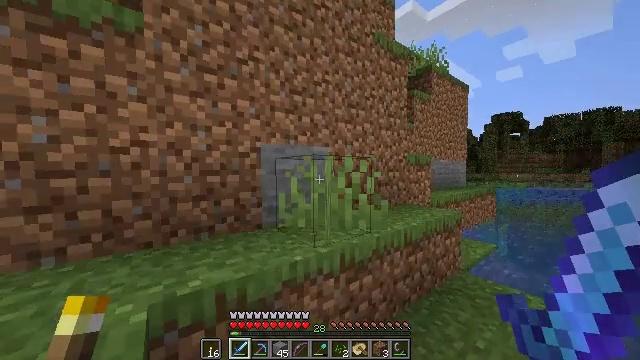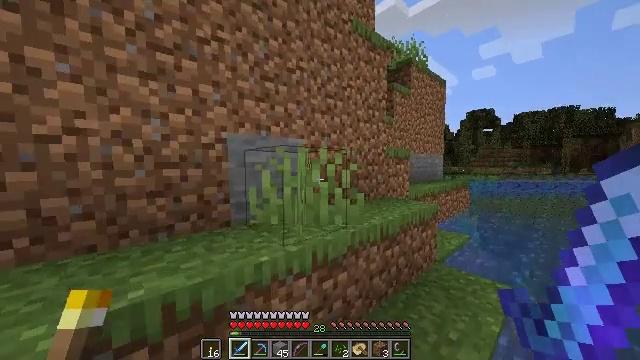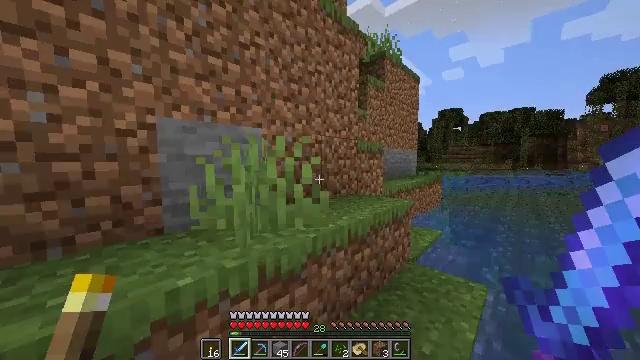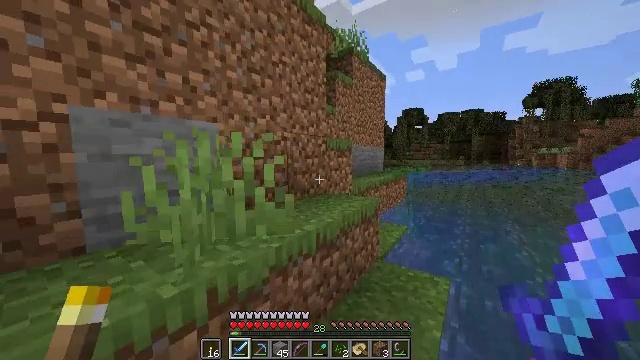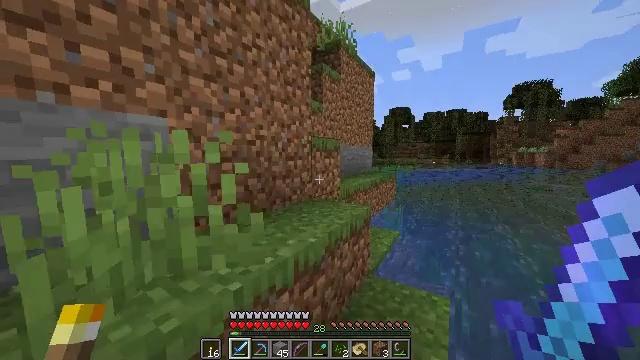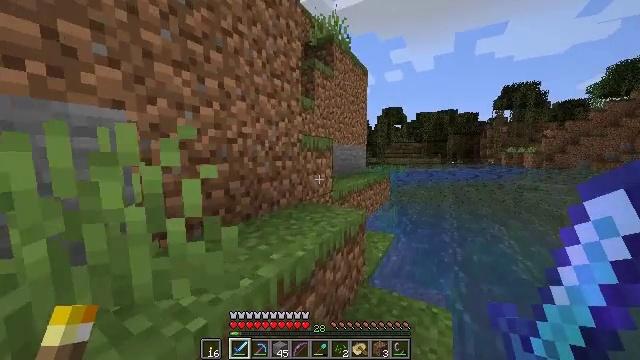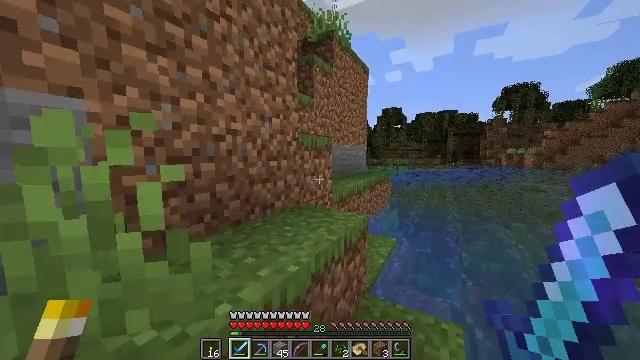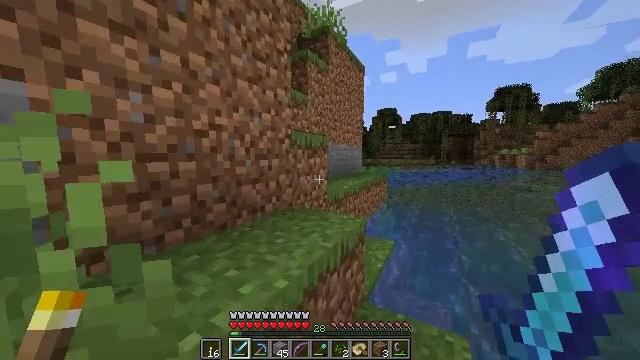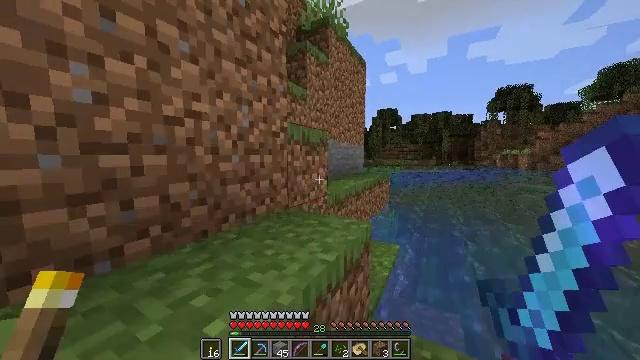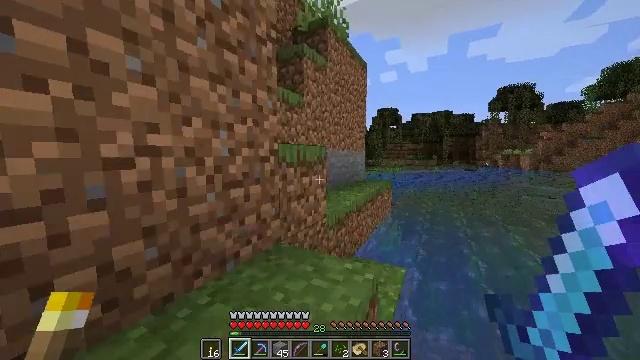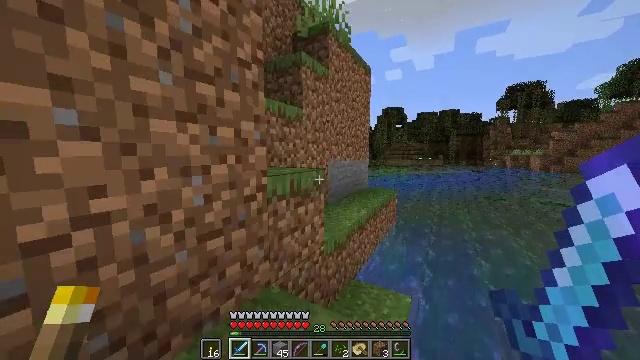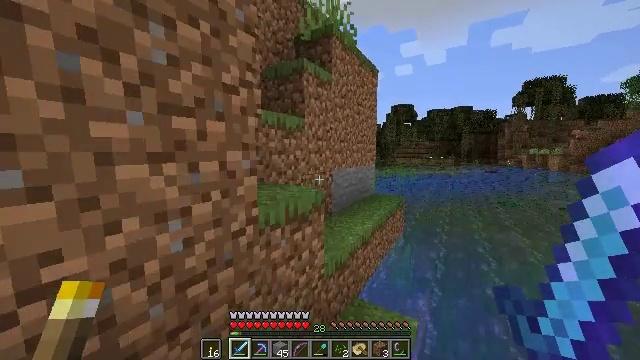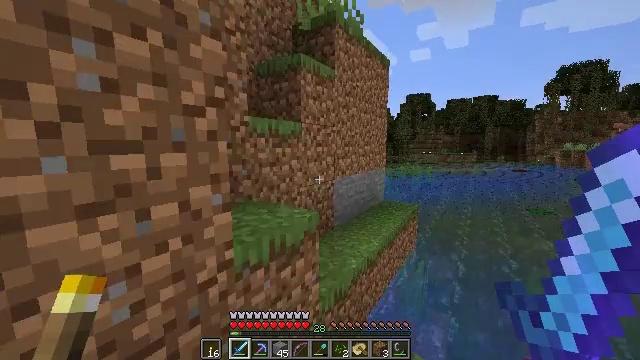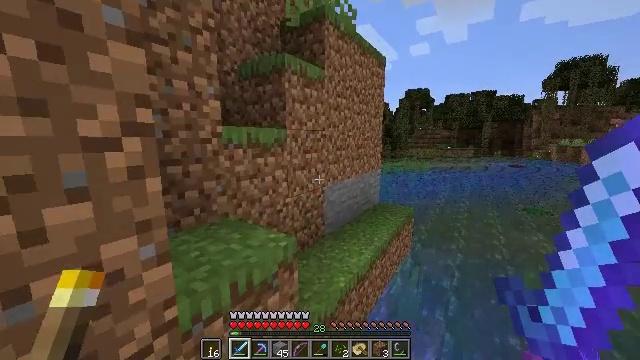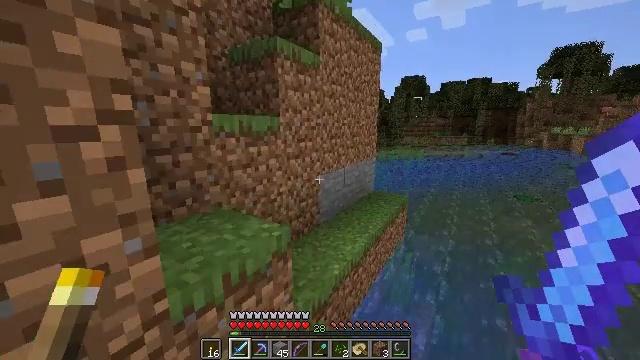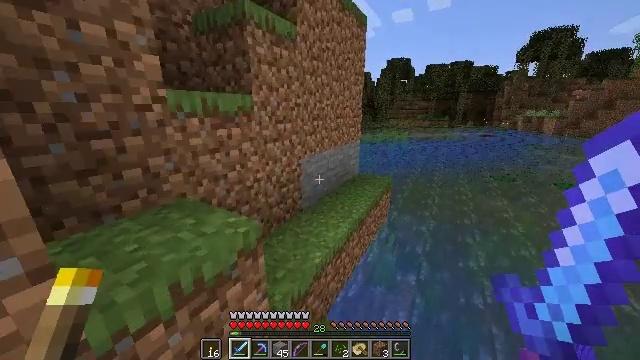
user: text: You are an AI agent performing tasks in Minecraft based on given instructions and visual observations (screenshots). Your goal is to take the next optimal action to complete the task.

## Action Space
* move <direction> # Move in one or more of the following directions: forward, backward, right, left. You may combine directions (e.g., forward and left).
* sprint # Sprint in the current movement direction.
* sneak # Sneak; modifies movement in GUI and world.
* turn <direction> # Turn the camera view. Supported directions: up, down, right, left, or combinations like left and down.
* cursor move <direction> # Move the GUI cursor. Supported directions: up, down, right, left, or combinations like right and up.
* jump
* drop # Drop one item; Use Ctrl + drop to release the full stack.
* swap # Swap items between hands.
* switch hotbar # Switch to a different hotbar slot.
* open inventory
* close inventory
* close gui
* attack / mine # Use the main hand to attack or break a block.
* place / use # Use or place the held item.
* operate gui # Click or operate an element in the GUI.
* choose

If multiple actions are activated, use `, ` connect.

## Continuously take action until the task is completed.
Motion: motion action
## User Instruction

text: Collect sand to make glass.
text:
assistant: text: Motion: move forward and move right, sprint, turn right and down
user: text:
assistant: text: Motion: move forward, sprint, turn right
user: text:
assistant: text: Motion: move forward, sprint, turn right
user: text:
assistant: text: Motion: move forward, sprint, turn right
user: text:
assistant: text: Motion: move forward, sprint, turn right
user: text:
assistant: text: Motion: move forward, sprint
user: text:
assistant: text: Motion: move forward, sprint, turn right
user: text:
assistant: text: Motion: move forward, sprint
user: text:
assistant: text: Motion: move forward, sprint, jump
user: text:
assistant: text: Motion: move forward, sprint, turn left, jump
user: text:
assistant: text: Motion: move forward, sprint, turn left, jump
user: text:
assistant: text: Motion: move forward, sprint, turn left
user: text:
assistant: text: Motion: move forward, sprint, turn down
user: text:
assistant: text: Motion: move forward, sprint, turn right and down
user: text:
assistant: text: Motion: move forward, sprint, turn right and down
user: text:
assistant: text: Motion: move forward, sprint, turn right and down
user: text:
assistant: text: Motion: move forward, sprint, turn down
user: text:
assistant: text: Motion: move forward, sprint, turn down
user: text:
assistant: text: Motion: move forward, sprint, turn down
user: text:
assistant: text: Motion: move forward, sprint, turn left and down
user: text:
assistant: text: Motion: move forward, sprint
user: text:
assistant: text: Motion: move forward, sprint, jump
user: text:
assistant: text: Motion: move forward, sprint, jump
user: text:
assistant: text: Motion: move forward, sprint, jump
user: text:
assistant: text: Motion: move forward, sprint, turn up, jump
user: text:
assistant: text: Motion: move forward, sprint, turn right and up, jump
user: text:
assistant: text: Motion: move forward, sprint, turn right and up
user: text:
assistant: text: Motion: move forward, sprint, turn right and up
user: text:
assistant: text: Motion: move forward, sprint, turn up
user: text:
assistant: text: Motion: move forward, sprint